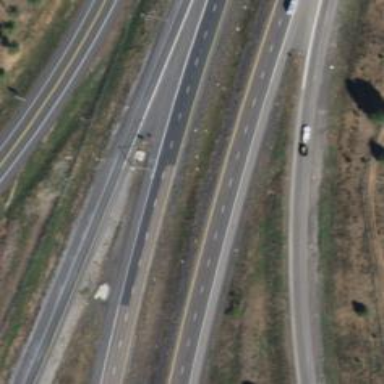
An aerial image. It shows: Asphalt motorway.